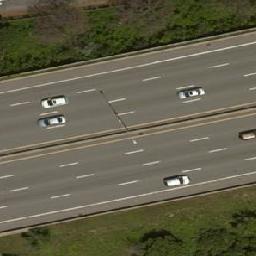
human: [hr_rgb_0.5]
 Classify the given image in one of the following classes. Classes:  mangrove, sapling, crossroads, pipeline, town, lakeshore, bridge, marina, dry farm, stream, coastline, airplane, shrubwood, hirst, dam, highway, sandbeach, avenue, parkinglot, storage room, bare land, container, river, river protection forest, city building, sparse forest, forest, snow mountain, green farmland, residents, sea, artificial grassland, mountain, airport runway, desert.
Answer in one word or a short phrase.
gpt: highway